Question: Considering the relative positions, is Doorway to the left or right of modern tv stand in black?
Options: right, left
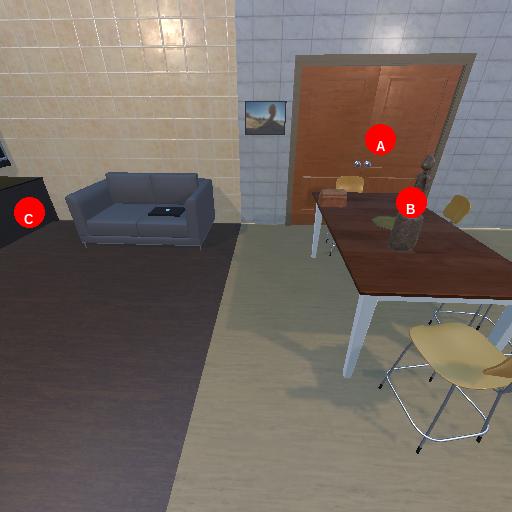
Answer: right